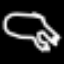
Label: frog